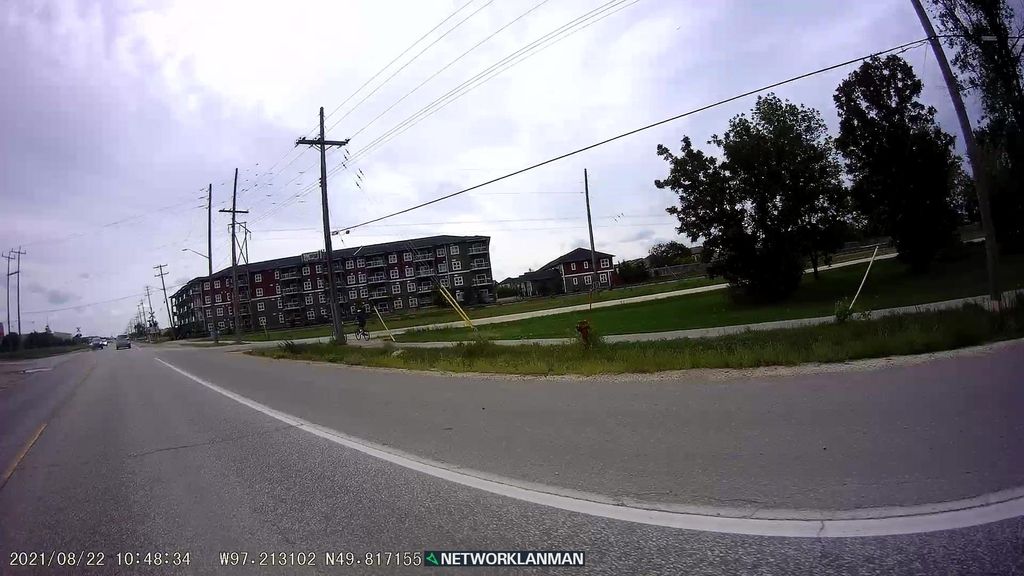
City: winnipeg